Field crop: tomato
Growth stage: 1
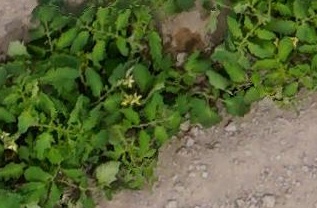
Species: tomato